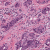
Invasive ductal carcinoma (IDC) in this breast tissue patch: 1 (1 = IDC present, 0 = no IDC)